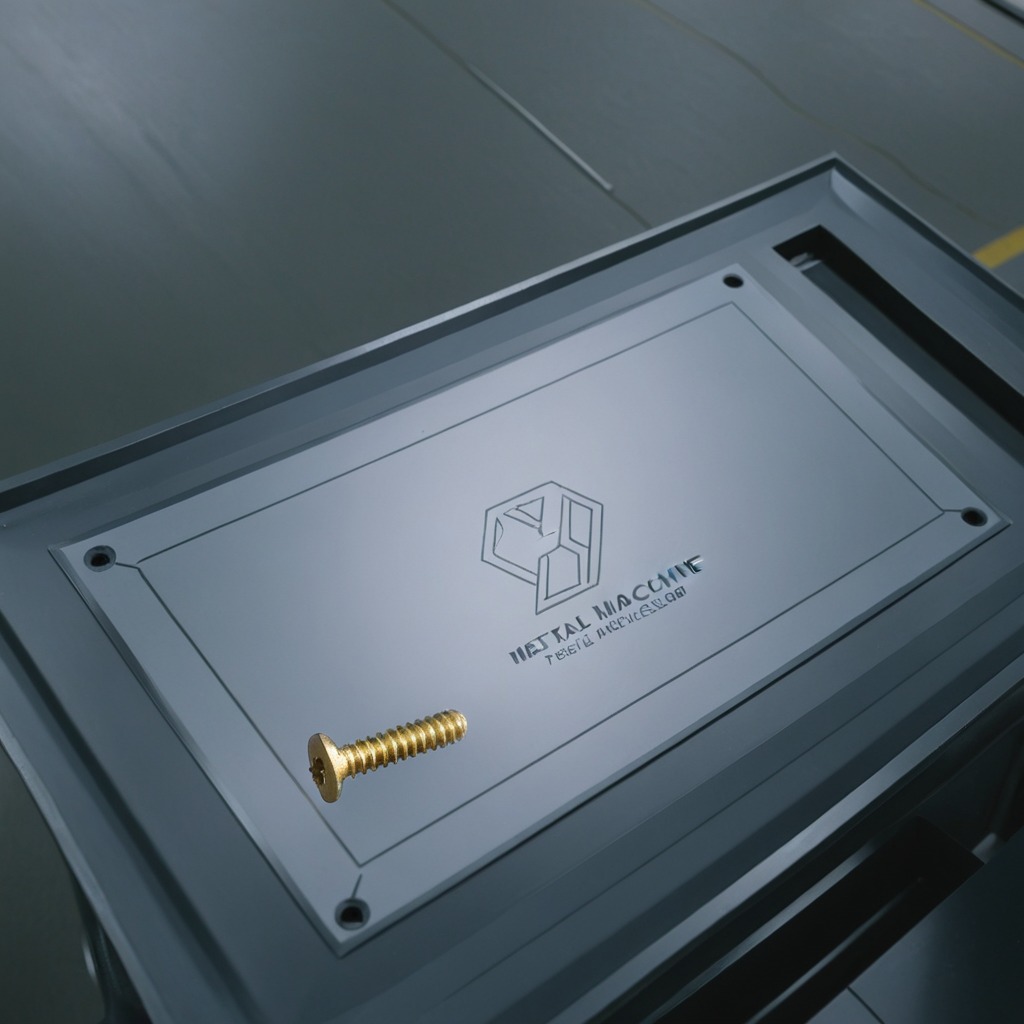
A metal screw is lying on the toolbox surface in an airplane hangar workshop.